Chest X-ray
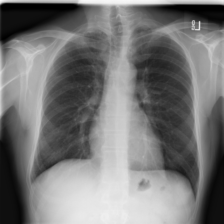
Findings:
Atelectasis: negative
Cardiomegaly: negative
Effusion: negative
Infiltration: negative
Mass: negative
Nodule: negative
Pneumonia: negative
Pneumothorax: negative
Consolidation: negative
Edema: negative
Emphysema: negative
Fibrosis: positive
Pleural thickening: negative
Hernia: negative